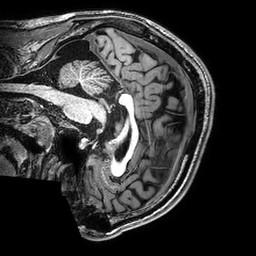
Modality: T1w
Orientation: sagittal
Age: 21
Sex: male
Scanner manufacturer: philips
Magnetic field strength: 3 T
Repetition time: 0.008425 s
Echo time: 0.0039 s